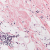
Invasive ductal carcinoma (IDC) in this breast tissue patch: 0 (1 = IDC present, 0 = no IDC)